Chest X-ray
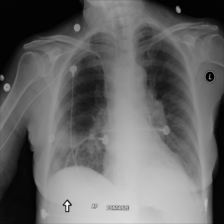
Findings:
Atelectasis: negative
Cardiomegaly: negative
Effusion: negative
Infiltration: negative
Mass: negative
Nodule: negative
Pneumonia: negative
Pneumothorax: negative
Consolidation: negative
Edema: negative
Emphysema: negative
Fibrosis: negative
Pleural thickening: negative
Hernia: negative